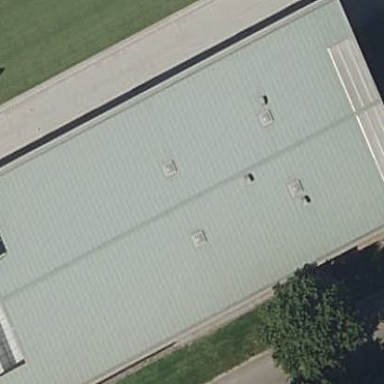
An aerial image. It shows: Building.